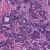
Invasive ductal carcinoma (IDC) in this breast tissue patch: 1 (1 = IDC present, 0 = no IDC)